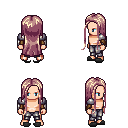
a pixel art fantasy rpg character, male body template, human, light skin, steel arm armor, metal pants, white blonde extra-long hairstyle, leather bracers, gray slippers, four views (front, back, left, right), 2x2 character sprite sheet, small pixel art, hard edges, no anti-aliasing